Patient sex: F
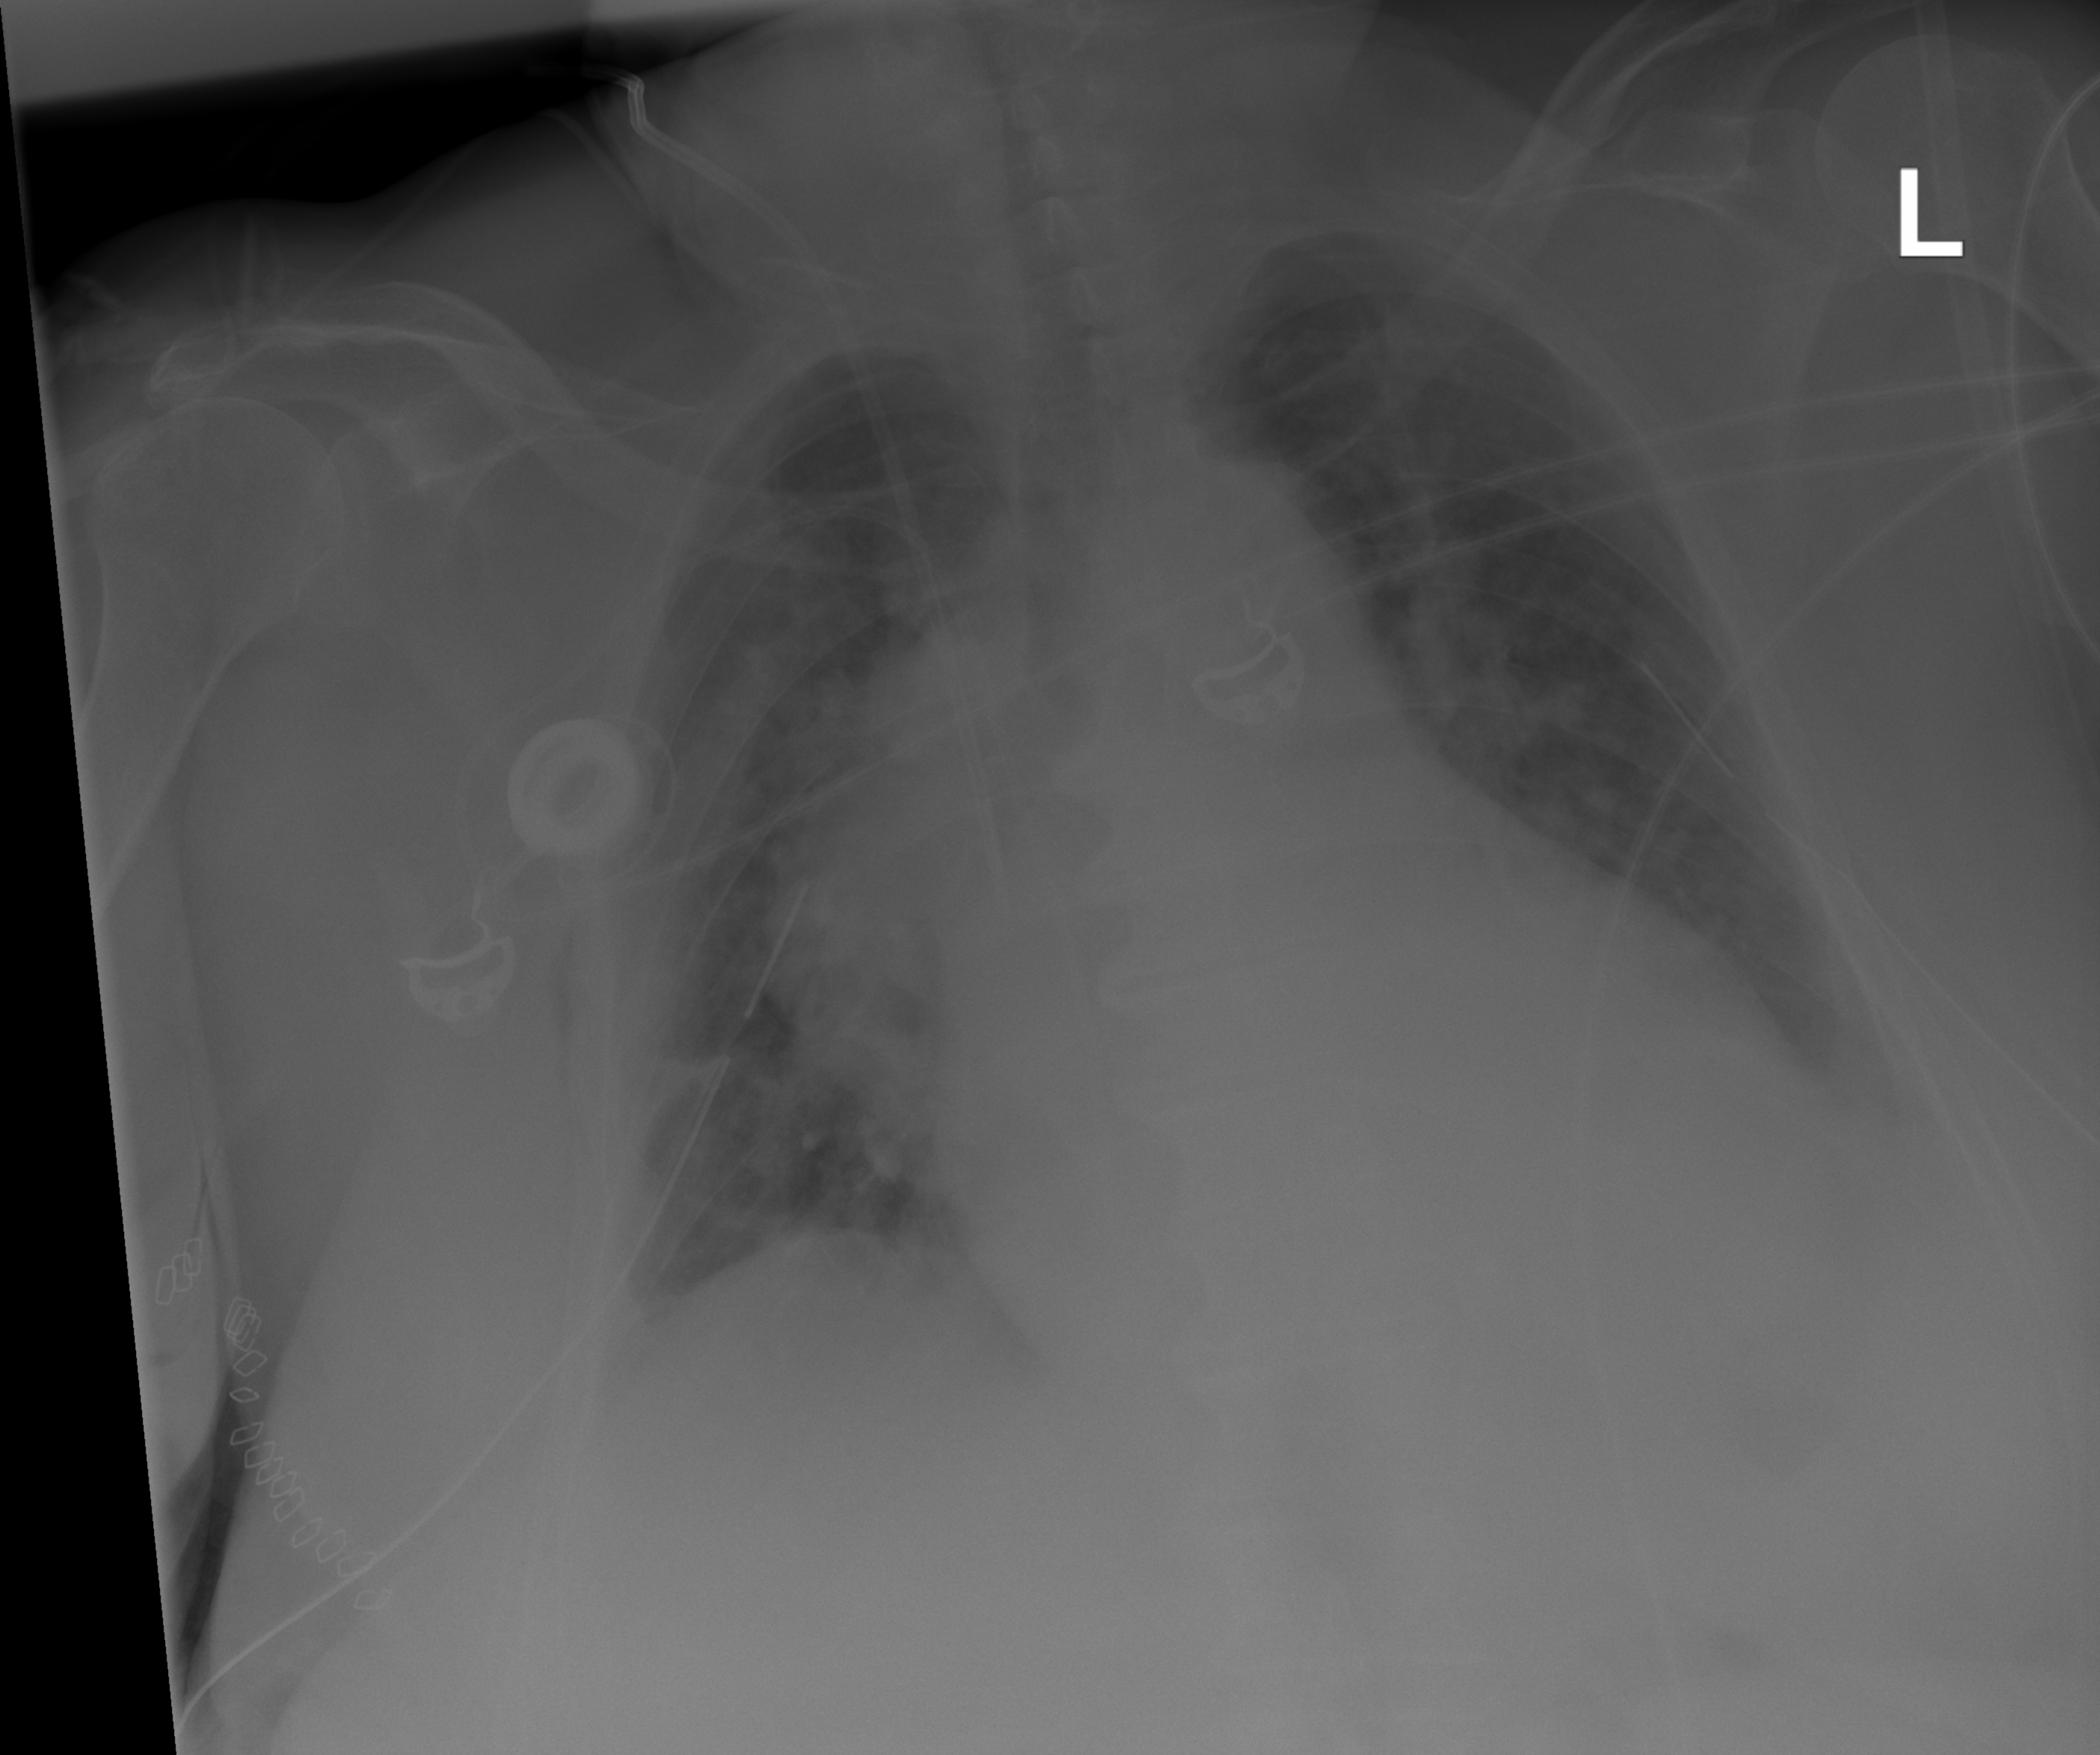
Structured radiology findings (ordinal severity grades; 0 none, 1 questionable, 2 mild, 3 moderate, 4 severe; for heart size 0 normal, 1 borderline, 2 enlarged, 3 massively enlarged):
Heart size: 1
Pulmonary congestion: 2
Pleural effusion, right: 0
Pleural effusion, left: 2
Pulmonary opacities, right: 0
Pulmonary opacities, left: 0
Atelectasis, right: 2
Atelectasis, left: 2